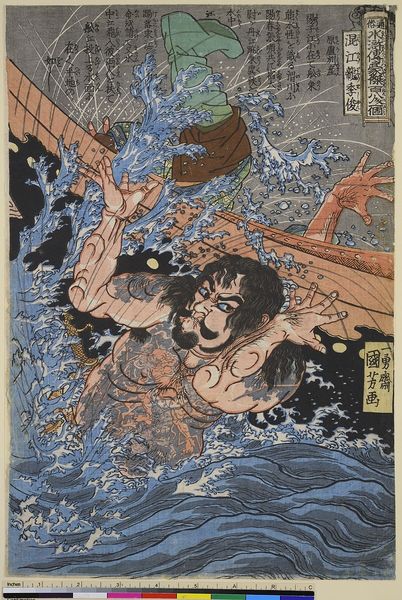
Titel: Konkoryu Risshun, aus der Serie: Einer der 108 Helden aus dem populären Suikoden
Künstler: Utagawa Kuniyoshi
Standort: Hamburg
Institution: Museum für Kunst und Gewerbe Hamburg
Schlagwörter: held, mann, nackt, wasser, figur, person, boot, holzschnitt, japan, schiff, schrift, wellen, untergehen, kutter, wild, japanisch, schriftzeichen, gestalt, geisha, druckgraphik, druckgrafik, literatur, spritzen, zeit, ungeheuer, farbholzschnitt, kentern, dunkelhaarig, edo, charaktere, reproduktionen, druckerzeugnisse, tätowierung, tatouage, lit, literarische, spritzendes wasser